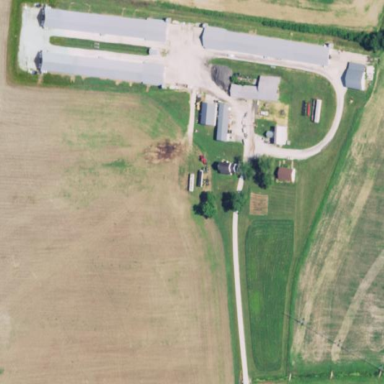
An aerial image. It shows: Farmyard area.